Question: I would like to create settings panel like this example:

I suppose that this panel is based on SplitPane. But how when the settings button is pressed the panel is shrinking?
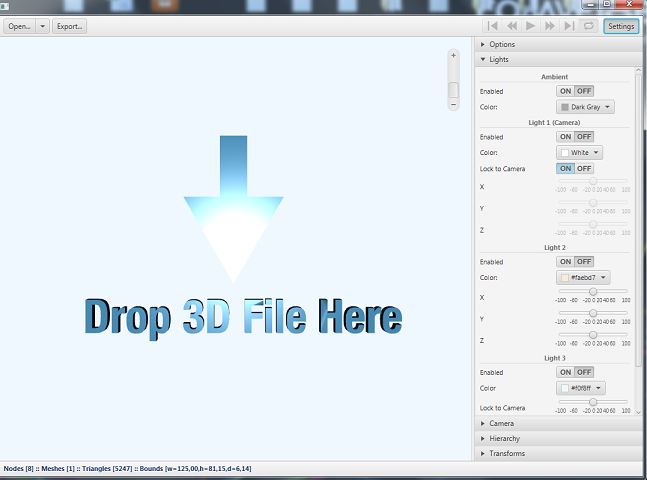
Answer: Assuming the "Settings" button causes the pane on the right in the split pane to appear/disappear, you can control that programmatically by calling 'SplitPane.setDividerPositions(...);'.
A simplified example:
'''
import javafx.application.Application;
import javafx.scene.Scene;
import javafx.scene.control.Label;
import javafx.scene.control.SplitPane;
import javafx.scene.control.TitledPane;
import javafx.scene.control.ToggleButton;
import javafx.scene.layout.BorderPane;
import javafx.scene.layout.HBox;
import javafx.scene.layout.VBox;
import javafx.stage.Stage;
public class SplitPaneToggleTest extends Application {
@Override
public void start(Stage primaryStage) {
ToggleButton settings = new ToggleButton("Settings");
SplitPane splitPane = new SplitPane();
TitledPane titledPane = new TitledPane("Options", new Label("An option"));
VBox settingsPane = new VBox(titledPane);
settingsPane.setMinWidth(0);
splitPane.getItems().addAll(new BorderPane(new Label("Main content")), settingsPane);
DoubleProperty splitPaneDividerPosition = splitPane.getDividers().get(0).positionProperty();
//update toggle button status if user moves divider:
splitPaneDividerPosition.addListener((obs, oldPos, newPos) ->
settings.setSelected(newPos.doubleValue() < 0.95));
splitPaneDividerPosition.set(0.8);
settings.setOnAction(event -> {
if (settings.isSelected()) {
splitPane.setDividerPositions(0.8);
} else {
splitPane.setDividerPositions(1.0);
}
});
BorderPane root = new BorderPane(splitPane, new HBox(settings), null, null, null);
Scene scene = new Scene(root, 800, 600);
primaryStage.setScene(scene);
primaryStage.show();
}
public static void main(String[] args) {
launch(args);
}
}
'''
You could even animate the show/hide settings:
'''
settings.setOnAction(event -> {
KeyValue end ;
if (settings.isSelected()) {
end = new KeyValue(splitPaneDividerPosition, 0.8);
} else {
end = new KeyValue(splitPaneDividerPosition, 1.0);
}
new Timeline(new KeyFrame(Duration.seconds(0.5), end)).play();
});
'''